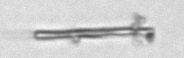
Label: fiber_TAG_external_detritus